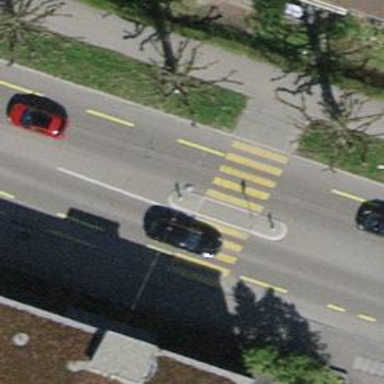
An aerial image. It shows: Zebra crossing with uncontrolled intersection and pedestrian island.